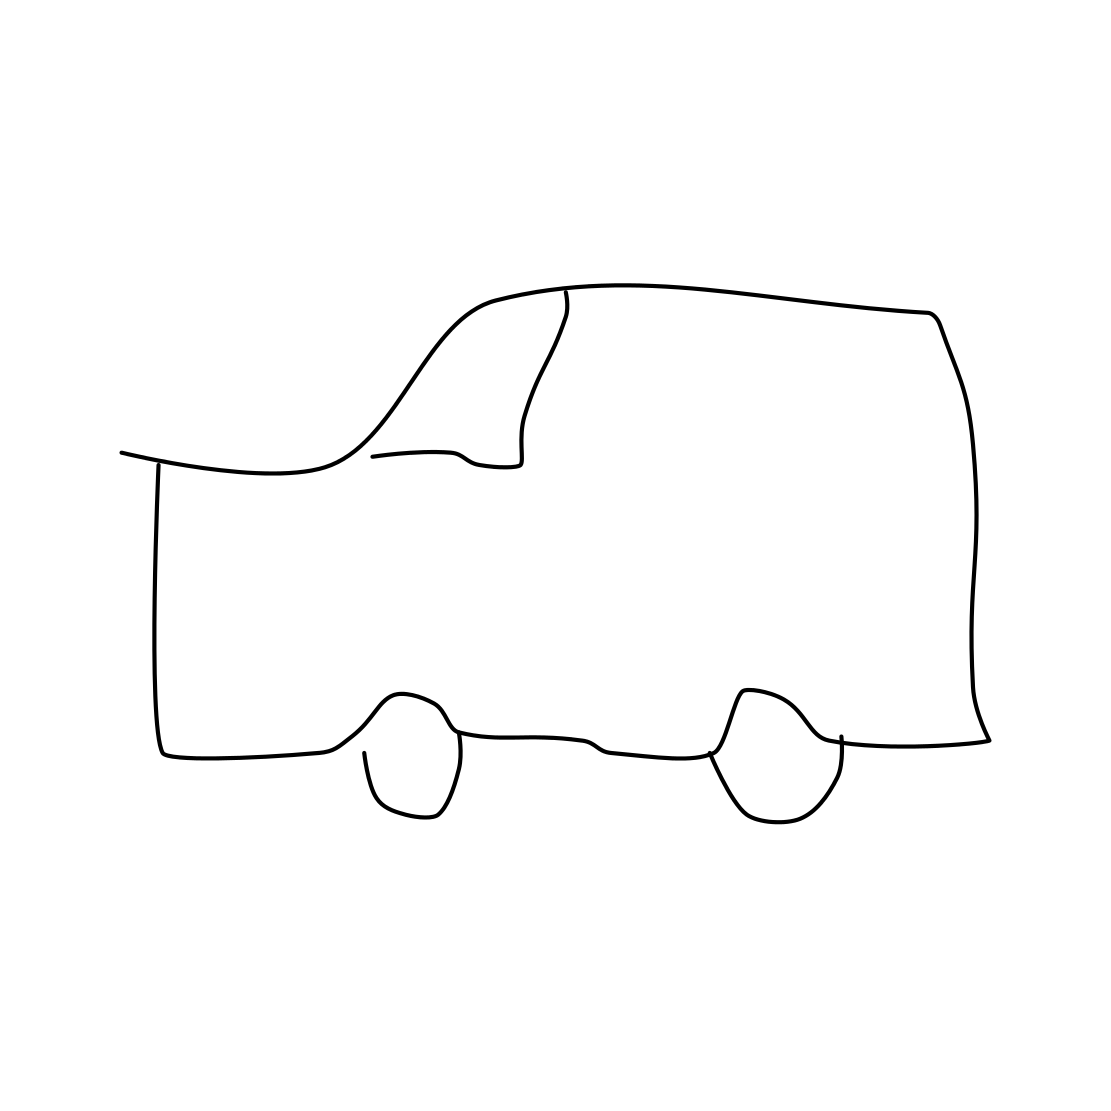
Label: van